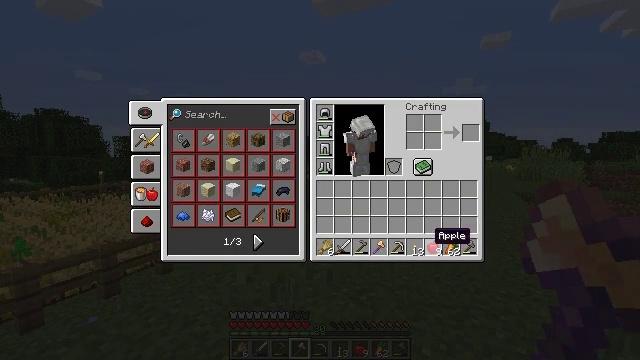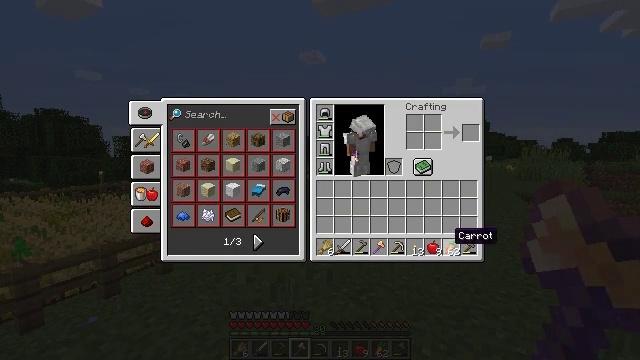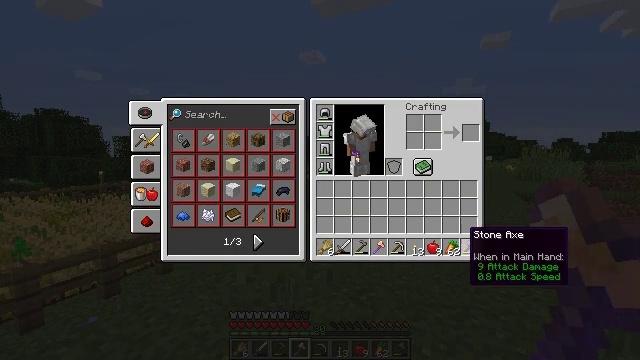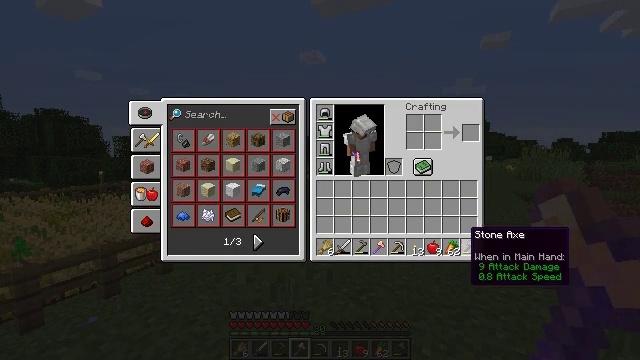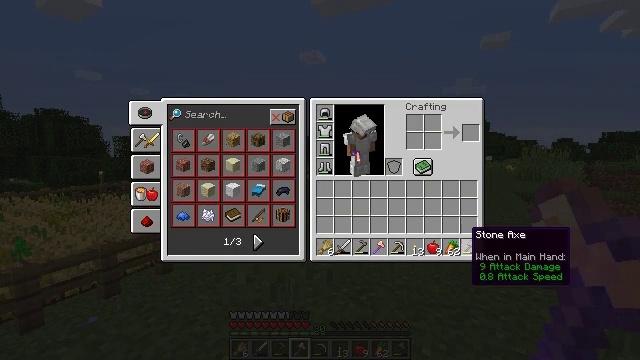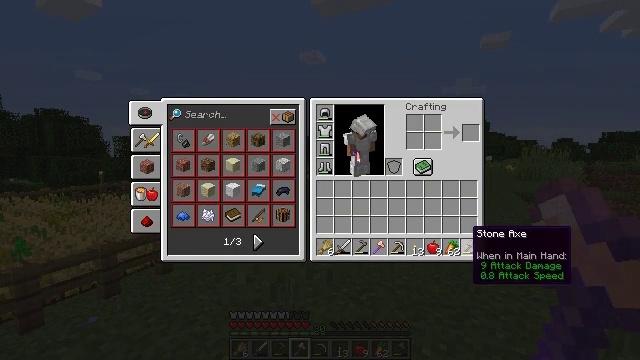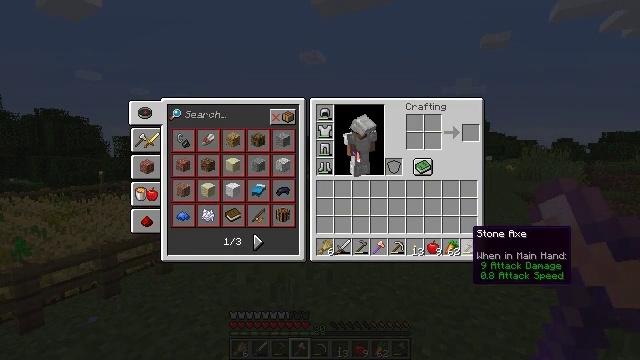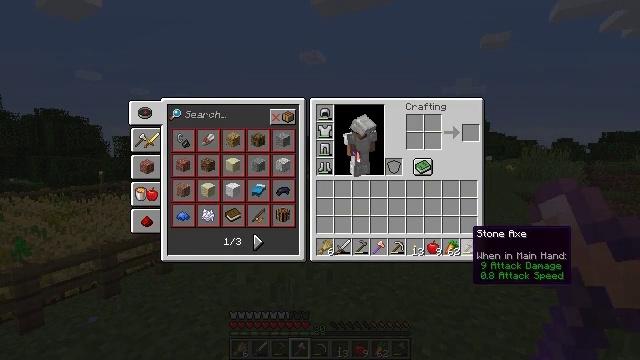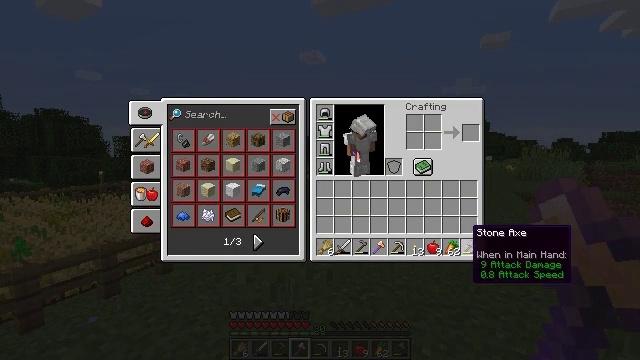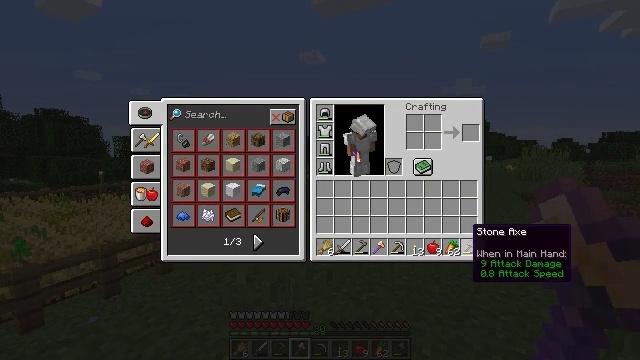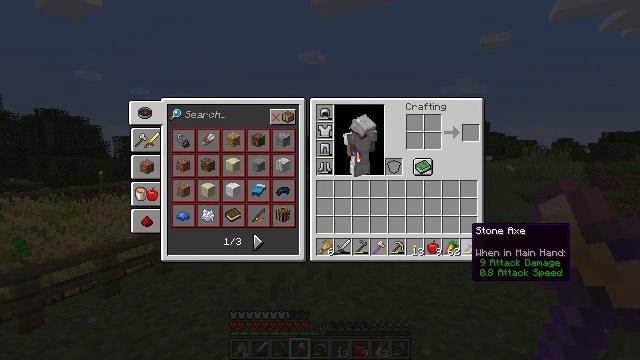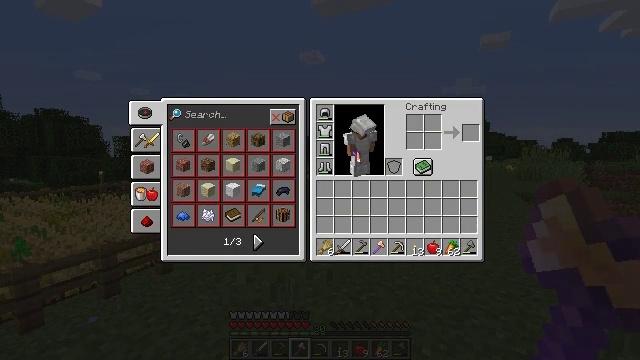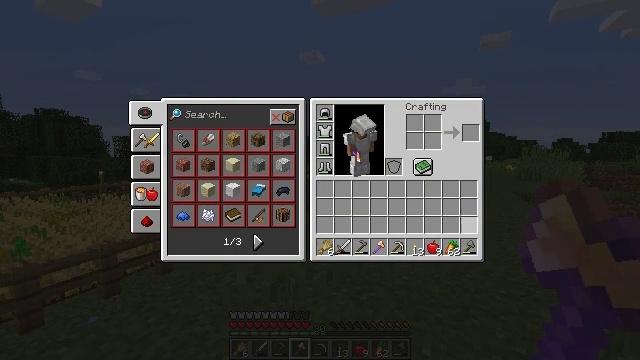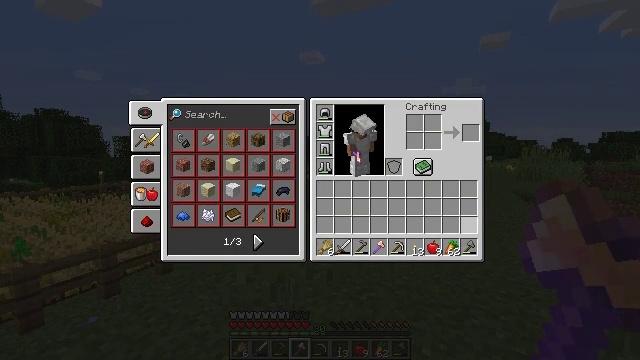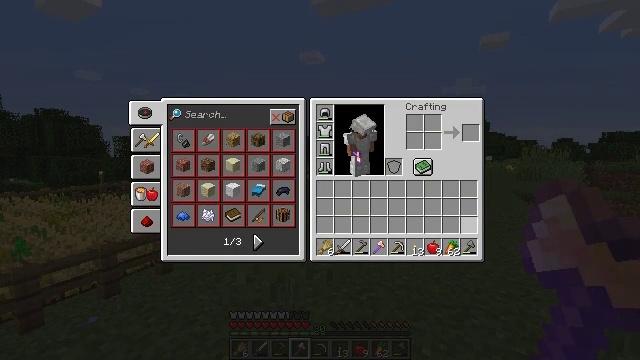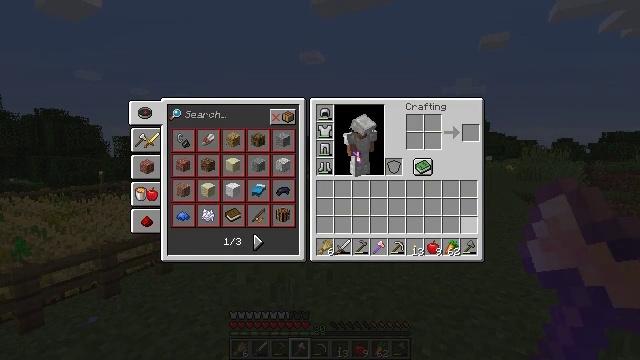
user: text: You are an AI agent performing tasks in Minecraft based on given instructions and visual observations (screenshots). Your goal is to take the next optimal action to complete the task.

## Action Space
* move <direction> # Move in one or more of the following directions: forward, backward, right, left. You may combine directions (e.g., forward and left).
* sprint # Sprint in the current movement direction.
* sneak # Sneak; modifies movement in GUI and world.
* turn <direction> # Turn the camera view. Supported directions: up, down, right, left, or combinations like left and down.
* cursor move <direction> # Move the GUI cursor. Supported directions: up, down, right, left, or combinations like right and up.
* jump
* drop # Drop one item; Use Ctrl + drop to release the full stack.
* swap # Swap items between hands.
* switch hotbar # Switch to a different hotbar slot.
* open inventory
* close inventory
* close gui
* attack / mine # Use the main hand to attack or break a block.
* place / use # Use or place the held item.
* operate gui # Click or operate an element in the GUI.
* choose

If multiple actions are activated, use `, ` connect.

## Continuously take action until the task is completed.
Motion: motion action
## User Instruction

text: Chop down the oak log.
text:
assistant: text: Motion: cursor move right
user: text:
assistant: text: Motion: cursor move right
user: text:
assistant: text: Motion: no_op
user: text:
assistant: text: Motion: no_op
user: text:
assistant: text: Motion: no_op
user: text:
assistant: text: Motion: no_op
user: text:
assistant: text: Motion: no_op
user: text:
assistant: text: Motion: no_op
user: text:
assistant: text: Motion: no_op
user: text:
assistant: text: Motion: no_op
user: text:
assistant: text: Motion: no_op
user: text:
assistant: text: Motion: no_op
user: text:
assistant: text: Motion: no_op
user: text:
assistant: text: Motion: no_op
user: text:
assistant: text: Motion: no_op
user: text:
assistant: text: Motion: no_op
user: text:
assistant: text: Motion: no_op
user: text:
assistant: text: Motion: no_op
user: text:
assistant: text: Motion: no_op
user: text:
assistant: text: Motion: no_op
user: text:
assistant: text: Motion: no_op
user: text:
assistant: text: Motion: no_op
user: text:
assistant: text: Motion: no_op
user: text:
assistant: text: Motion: no_op
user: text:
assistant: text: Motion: no_op
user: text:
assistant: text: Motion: no_op
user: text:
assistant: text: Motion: no_op
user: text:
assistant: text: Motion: no_op
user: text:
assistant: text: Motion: no_op
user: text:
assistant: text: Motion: no_op